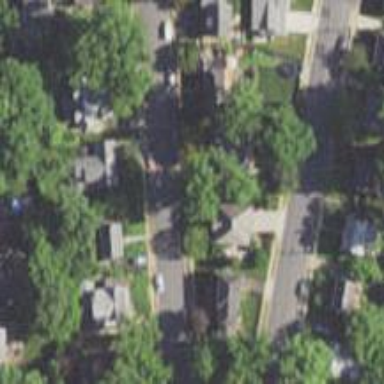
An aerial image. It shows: Sidewalk.